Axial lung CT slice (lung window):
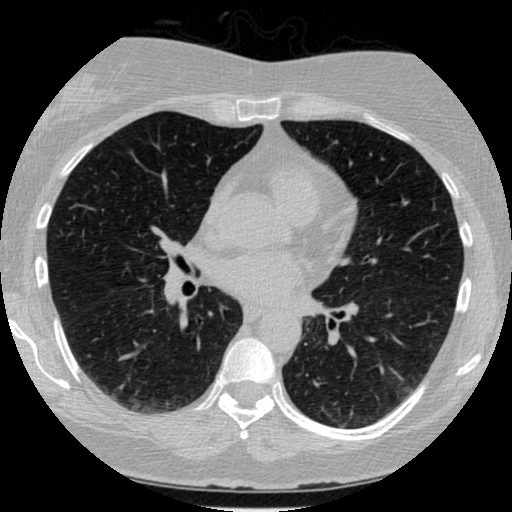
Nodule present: no